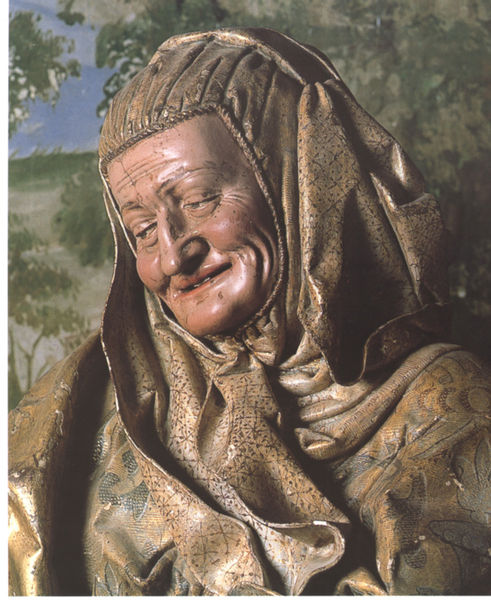
Titel: Hl. Anna
Künstler: Sebastián Ducete
Standort:  ()
Schlagwörter: baum, blau, haut, kopf, bäume, grün, landschaft, ausschnitt, braun, frau, grau, hintergrund, holz, kleid, mund, nase, stirn, blick, tuch, haube, muster, alt, alte, augen, falten, gesicht, trauer, bildnis, natur, kirche, gewand, gold, mantel, mutter, gotik, kinn, lippen, rosa, garten, skulptur, statue, lächeln, relief, wangen, farbe, turner, kopftuch, deutsch, plastik, geneigt, bemalt, lachen, münchen, weinen, nonne, stirnfalten, altar, kathedrale, schnitzerei, zähne, pieta, leid, zugeknöpft, reif, heilige, abtei, greisin, alte frau, oma, fassung, neigen, sorge, zahn, lachend, holzschnitzerei, stirnrunzeln, fältchen, mütterlich